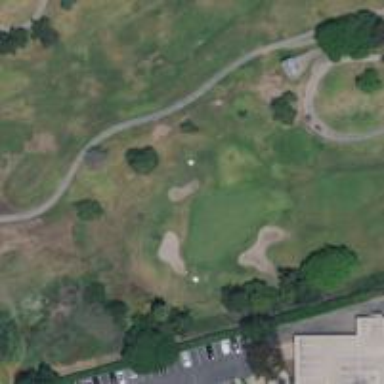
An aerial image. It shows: View of golf hole.